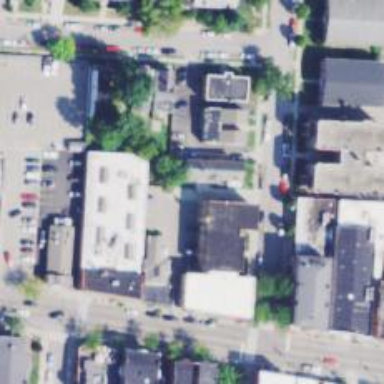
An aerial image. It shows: Alley classified as service road.